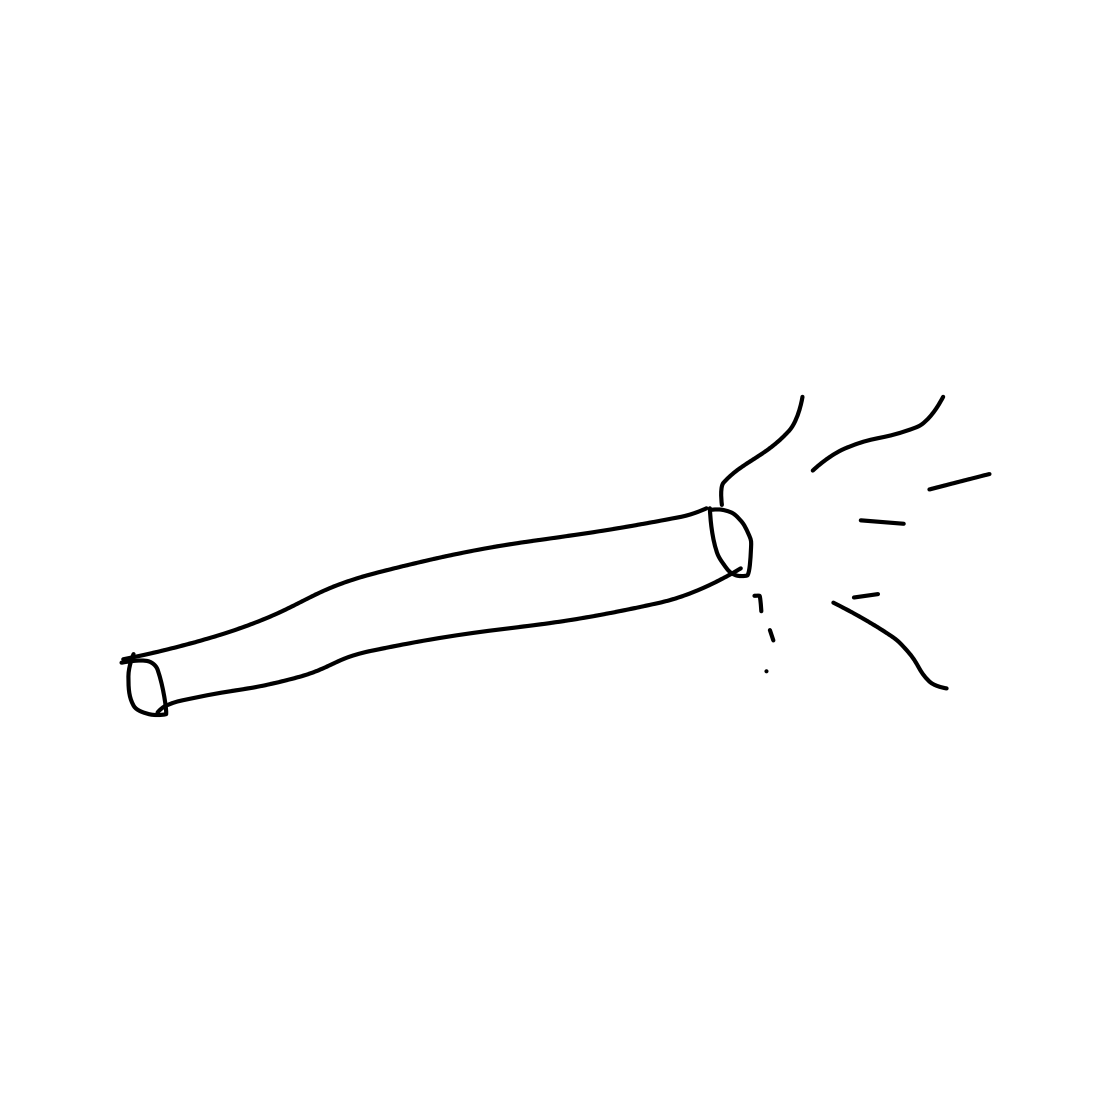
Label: cigarette